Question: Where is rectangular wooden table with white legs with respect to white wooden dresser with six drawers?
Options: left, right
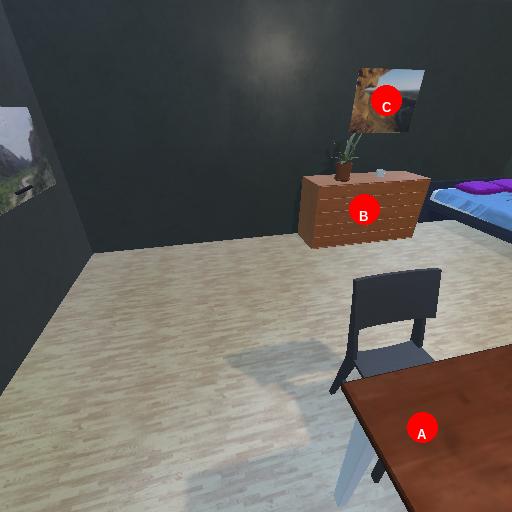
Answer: left